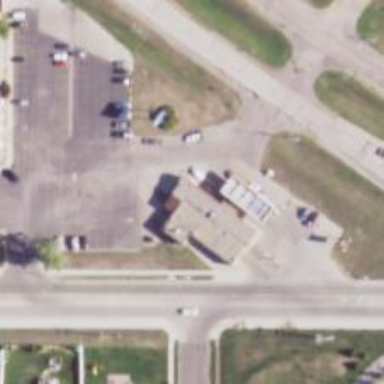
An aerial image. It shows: Convenience shop.